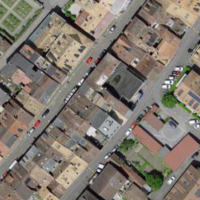
EUNIS habitat code: 54
Species observed at this site:
Impatiens balfourii